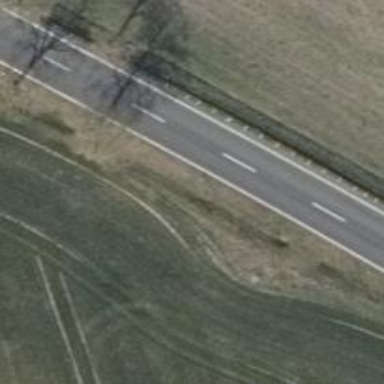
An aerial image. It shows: Secondary road with asphalt surface.